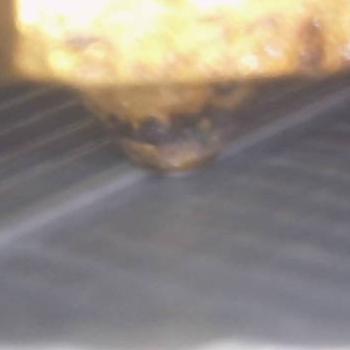
Flow rate: 70%